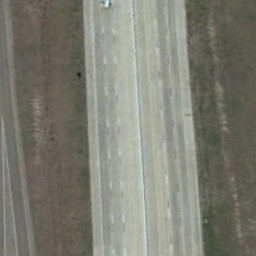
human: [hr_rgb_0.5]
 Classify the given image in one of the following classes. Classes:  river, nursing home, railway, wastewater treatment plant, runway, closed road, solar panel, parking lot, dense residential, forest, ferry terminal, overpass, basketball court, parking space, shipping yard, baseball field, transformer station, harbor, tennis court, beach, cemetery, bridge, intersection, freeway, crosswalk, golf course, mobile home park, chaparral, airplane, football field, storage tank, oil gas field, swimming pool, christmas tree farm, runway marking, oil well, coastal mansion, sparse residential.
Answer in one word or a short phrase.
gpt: freeway